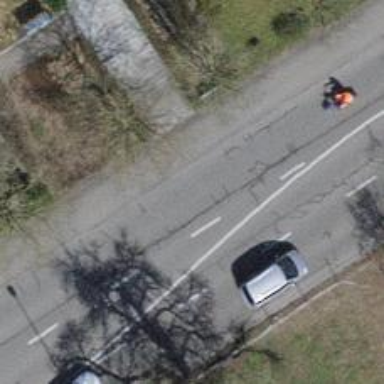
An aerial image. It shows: Set of steps on the road.